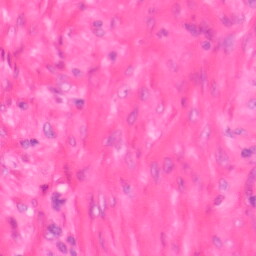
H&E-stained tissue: Colon